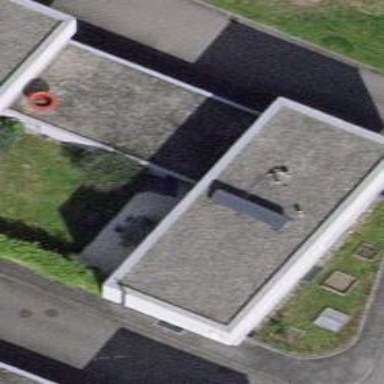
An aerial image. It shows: View of roof of building.